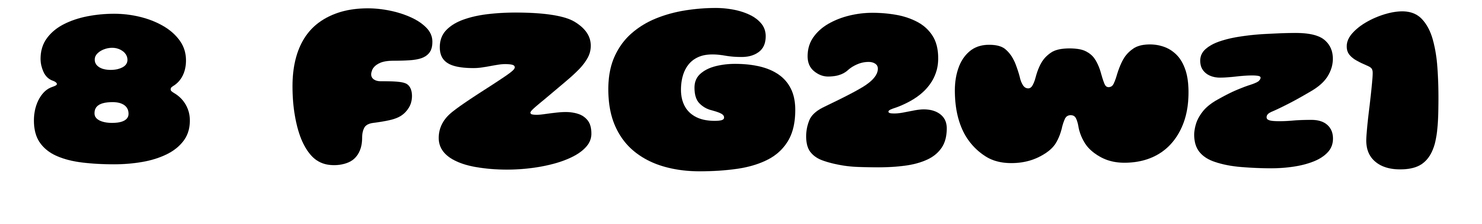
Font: Gluten_Black